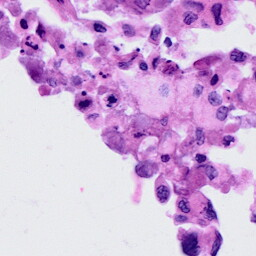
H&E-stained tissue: Cervix